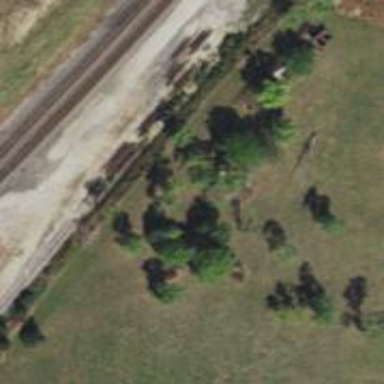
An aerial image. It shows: Abandoned railway.